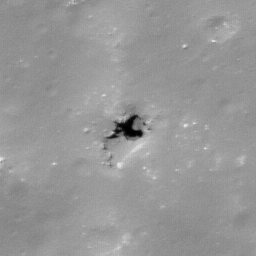
Pit: Jackson 2b
Host crater: Jackson
Host type: impact_melt
Lunar coordinates: latitude 22.497, longitude 196.281